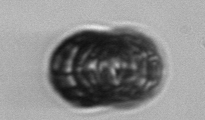
Label: Paralia_sulcata